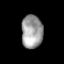
Tissue: prostate
Cell type: T cells
Senescence score: 0.3571
Nuclear area (px): 694
Mean DAPI intensity: 158.598